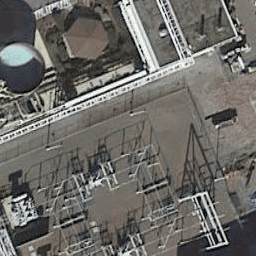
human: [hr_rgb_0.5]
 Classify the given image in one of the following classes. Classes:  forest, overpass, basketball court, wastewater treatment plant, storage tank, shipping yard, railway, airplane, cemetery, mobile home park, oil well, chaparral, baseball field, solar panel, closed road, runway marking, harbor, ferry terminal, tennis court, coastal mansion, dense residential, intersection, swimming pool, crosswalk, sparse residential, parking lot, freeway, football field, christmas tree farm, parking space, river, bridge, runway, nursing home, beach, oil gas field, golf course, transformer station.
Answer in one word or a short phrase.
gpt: transformer station